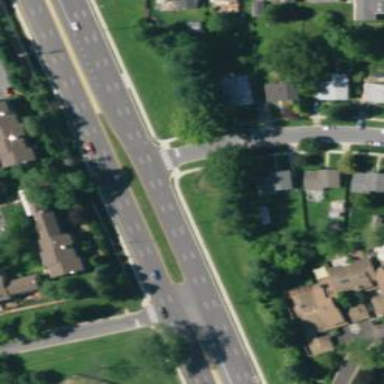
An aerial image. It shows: Unmarked crossing on the road.